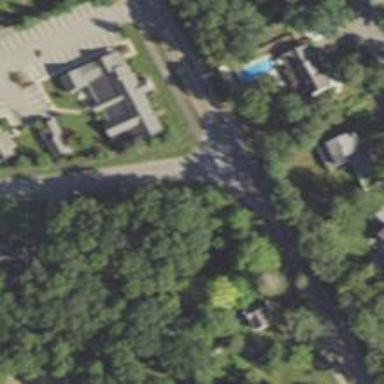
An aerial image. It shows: Marked road crossing.